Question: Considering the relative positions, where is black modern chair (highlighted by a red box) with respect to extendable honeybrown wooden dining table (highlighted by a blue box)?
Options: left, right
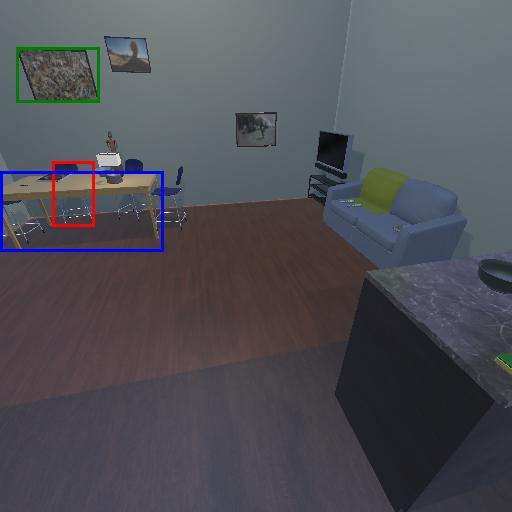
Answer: left